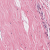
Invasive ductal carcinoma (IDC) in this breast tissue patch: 0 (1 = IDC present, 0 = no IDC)